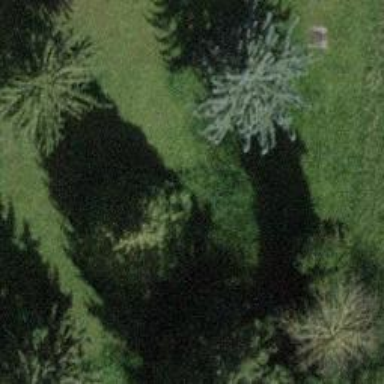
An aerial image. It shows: Needle-leaved tree in nature.